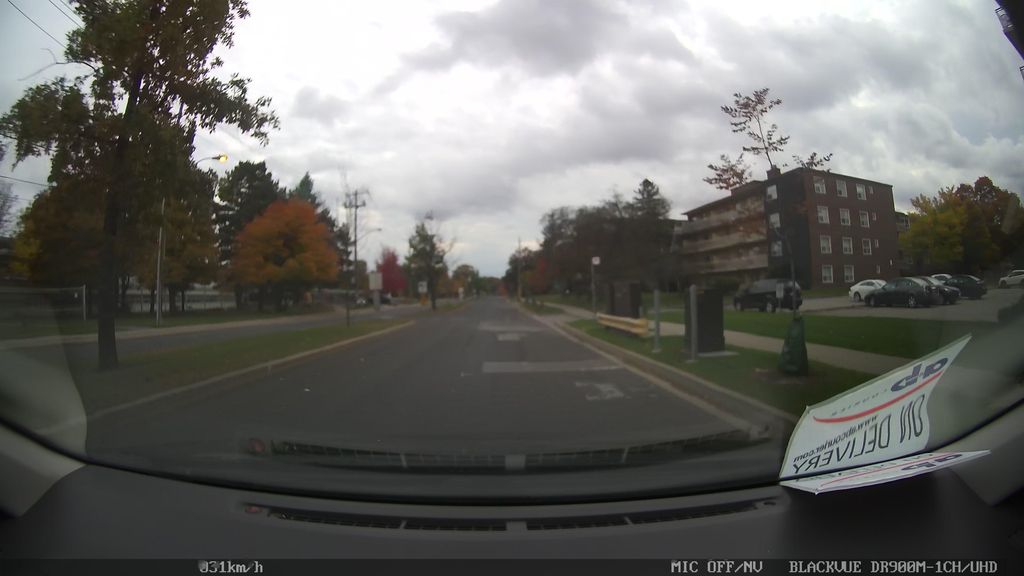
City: toronto